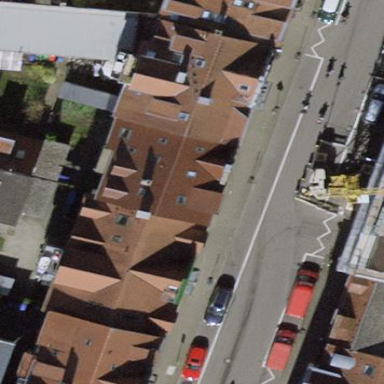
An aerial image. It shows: Terrace building.